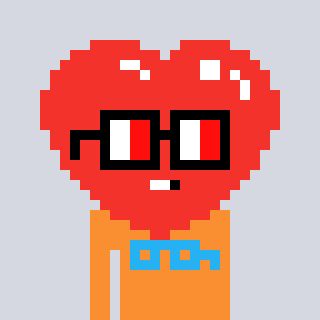
a pixel art character with square glasses with black frames and red eyes, a heart-shaped head and a orange-colored body on a cool background